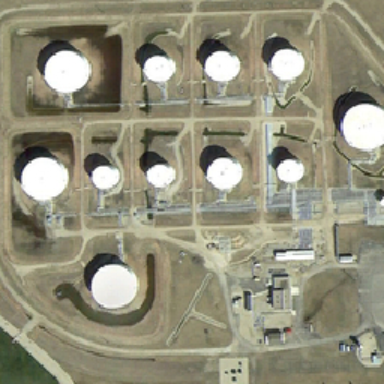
There are some buildings lawns and land here .